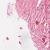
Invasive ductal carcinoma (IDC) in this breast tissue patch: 0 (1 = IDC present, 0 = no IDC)